Question:
There are multiple workbooks like in this format in a folder. I need the records that are other than ''@gmail.com'' in the summary workbook.
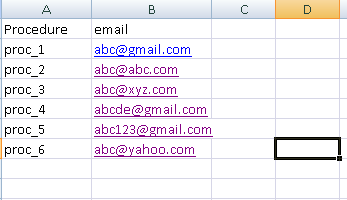
Answer: This should do the trick for you. You might need to add the Scripting Runtime reference in order to use the FileSystemObject.
'''
Sub GetMail()
Dim MySht As Worksheet
Dim SrcWbk As Workbook
Dim SrcSht As Worksheet
Dim FSO As New FileSystemObject
Dim Fl As File
Set MySht = ThisWorkbook.Sheets(1)
MySht.Range("A1").Value = "Procedure"
MySht.Range("B1").Value = "Email"
'Loop through all of the files in the folder
For Each Fl In FSO.GetFolder("").Files
'Open the file
Set SrcWbk = Workbooks.Open(Fl.Path)
Set SrcSht = SrcWbk.Sheets(1)
'Loop down all of the rows
For x = 2 To SrcSht.Range("A2").End(xlDown).Row
'Check if it's a @Gmail.com address
If InStr(1, UCase(SrcSht.Cells(x, 2).Value), "@GMAIL.COM") = 0 Then
If MySht.Range("A2").Value = "" Then
MySht.Range("A2").Value = SrcSht.Cells(x, 1).Value
MySht.Range("A2").Offset(0, 1).Value = SrcSht.Cells(x, 2).Value
Else
MySht.Range("A1").End(xlDown).Offset(1, 0).Value = SrcSht.Cells(x, 1).Value
MySht.Range("A1").End(xlDown).Offset(1, 1).Value = SrcSht.Cells(x, 2).Value
End If
End If
Next
Set SrcSht = Nothing
SrcWbk.Close False
Set SrcWbk = Nothing
Next
End Sub
'''